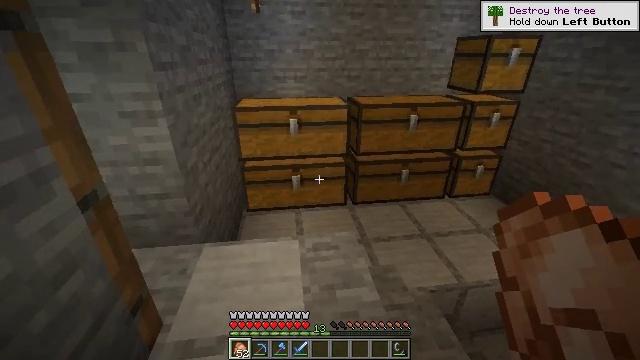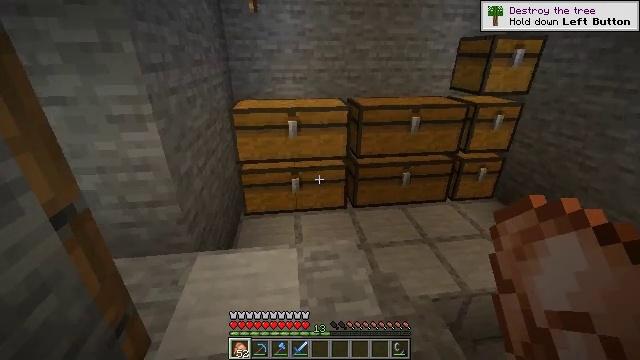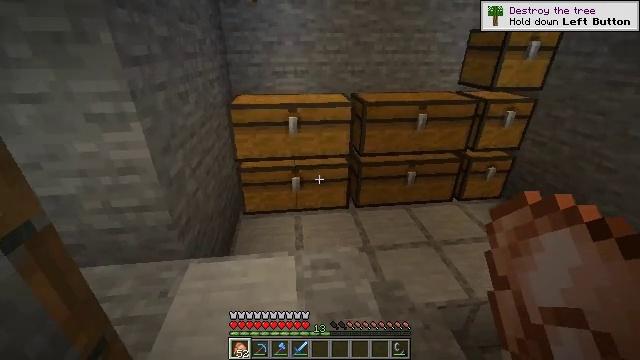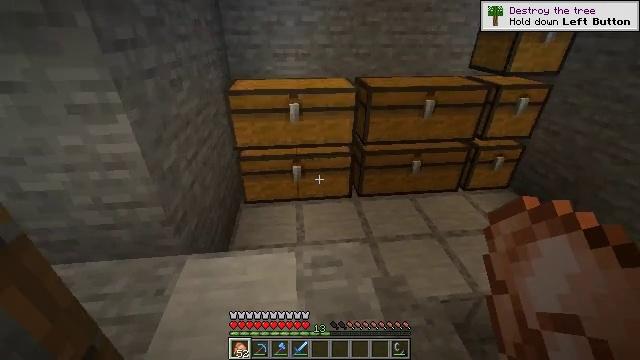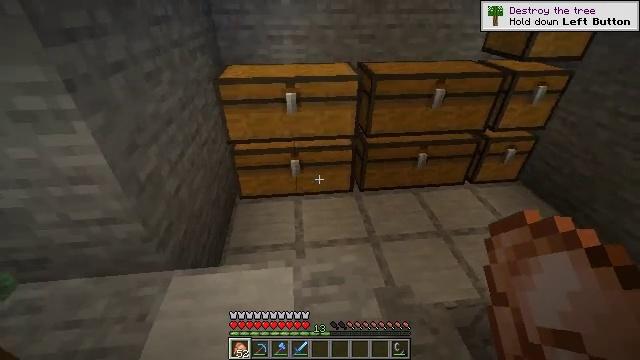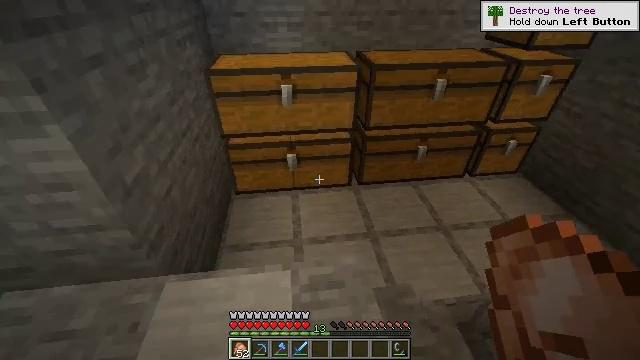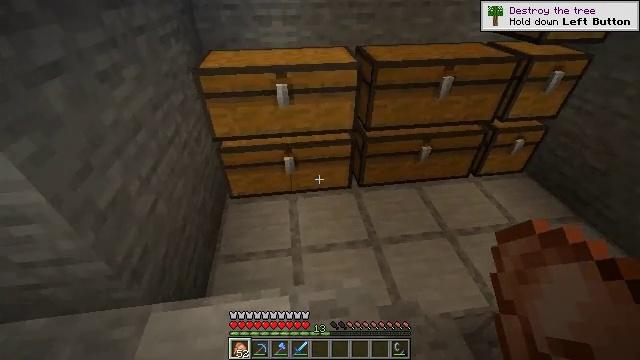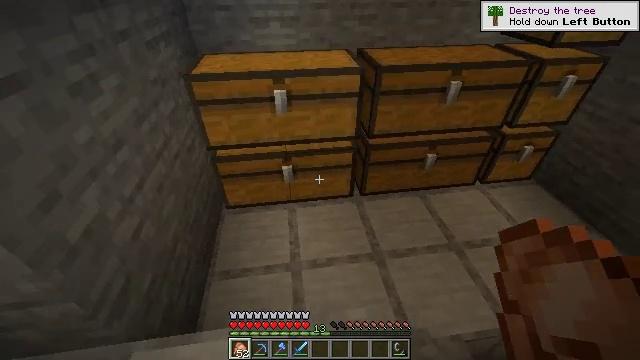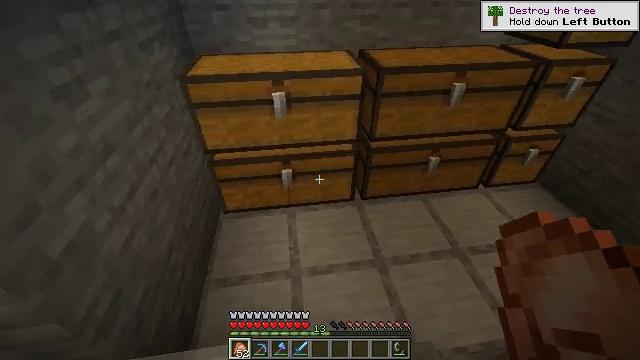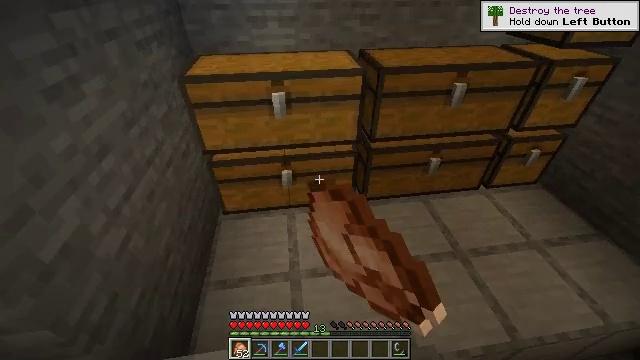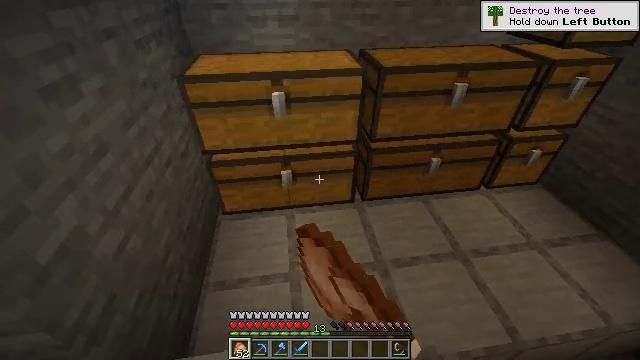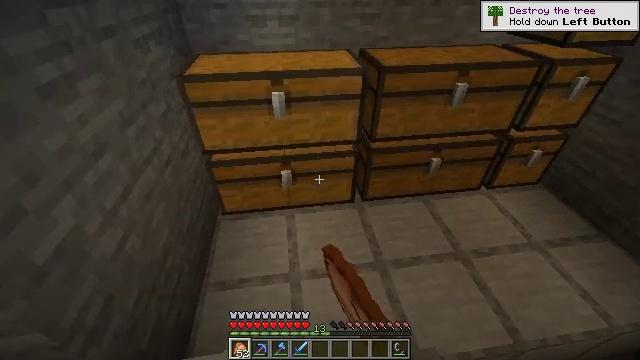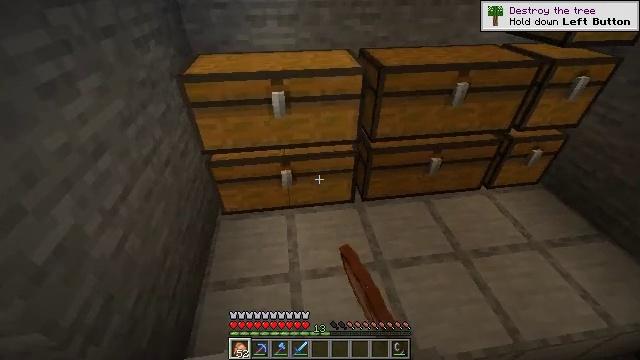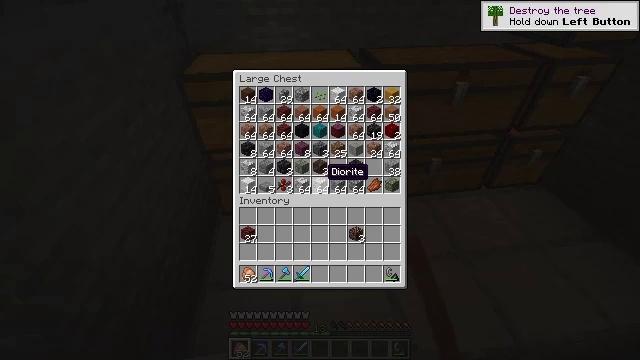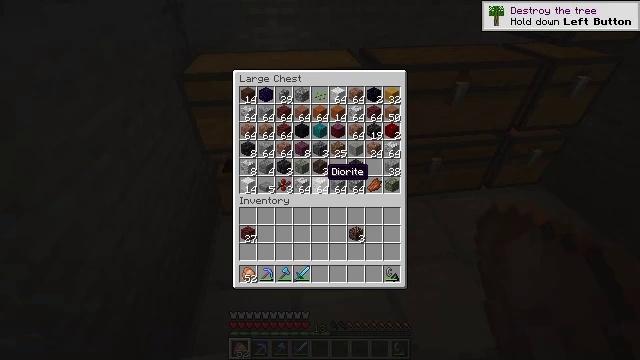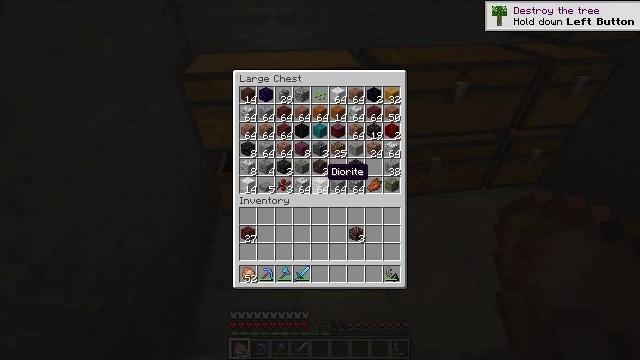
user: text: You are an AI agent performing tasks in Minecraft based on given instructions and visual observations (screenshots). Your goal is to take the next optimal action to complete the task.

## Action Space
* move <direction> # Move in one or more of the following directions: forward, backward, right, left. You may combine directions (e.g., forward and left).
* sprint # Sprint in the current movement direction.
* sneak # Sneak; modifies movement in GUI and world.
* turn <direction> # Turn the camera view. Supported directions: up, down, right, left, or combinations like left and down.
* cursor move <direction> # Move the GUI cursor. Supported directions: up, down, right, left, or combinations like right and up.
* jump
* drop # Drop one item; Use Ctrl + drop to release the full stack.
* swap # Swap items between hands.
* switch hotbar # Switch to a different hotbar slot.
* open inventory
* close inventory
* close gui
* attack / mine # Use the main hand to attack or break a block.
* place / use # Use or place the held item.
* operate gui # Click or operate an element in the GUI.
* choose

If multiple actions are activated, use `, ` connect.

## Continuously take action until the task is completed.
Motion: motion action
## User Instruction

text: Interact with the furnace to make netherite scrap.
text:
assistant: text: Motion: move forward
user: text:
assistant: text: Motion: move forward, turn down
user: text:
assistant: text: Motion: move forward, turn down
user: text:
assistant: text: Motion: move forward, turn down
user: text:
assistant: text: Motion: move forward, turn down
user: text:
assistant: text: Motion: move forward, turn down
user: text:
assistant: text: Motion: no_op
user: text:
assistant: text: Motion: use / place
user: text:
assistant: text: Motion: use / place
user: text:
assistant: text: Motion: use / place
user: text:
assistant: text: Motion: no_op
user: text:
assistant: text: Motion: no_op
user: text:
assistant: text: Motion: no_op
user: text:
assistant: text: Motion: no_op
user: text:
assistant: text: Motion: no_op
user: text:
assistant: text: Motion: no_op
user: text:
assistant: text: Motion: no_op
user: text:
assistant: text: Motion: no_op
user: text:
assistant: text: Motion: no_op
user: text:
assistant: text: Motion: no_op
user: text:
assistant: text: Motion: turn down
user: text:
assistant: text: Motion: sneak, turn right and down
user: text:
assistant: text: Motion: sneak, turn right and down
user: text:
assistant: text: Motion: sneak
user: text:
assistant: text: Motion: sneak
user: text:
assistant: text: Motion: sneak
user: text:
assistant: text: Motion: sneak, turn left
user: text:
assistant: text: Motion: sneak, turn left
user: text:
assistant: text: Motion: sneak, turn left
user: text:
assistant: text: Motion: sneak